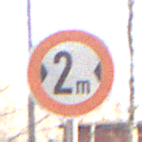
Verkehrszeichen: TatsaechlicheBreite2
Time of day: MorningAfternoon
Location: Outdoor (Nature)
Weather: Clear
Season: Winter
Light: Natural